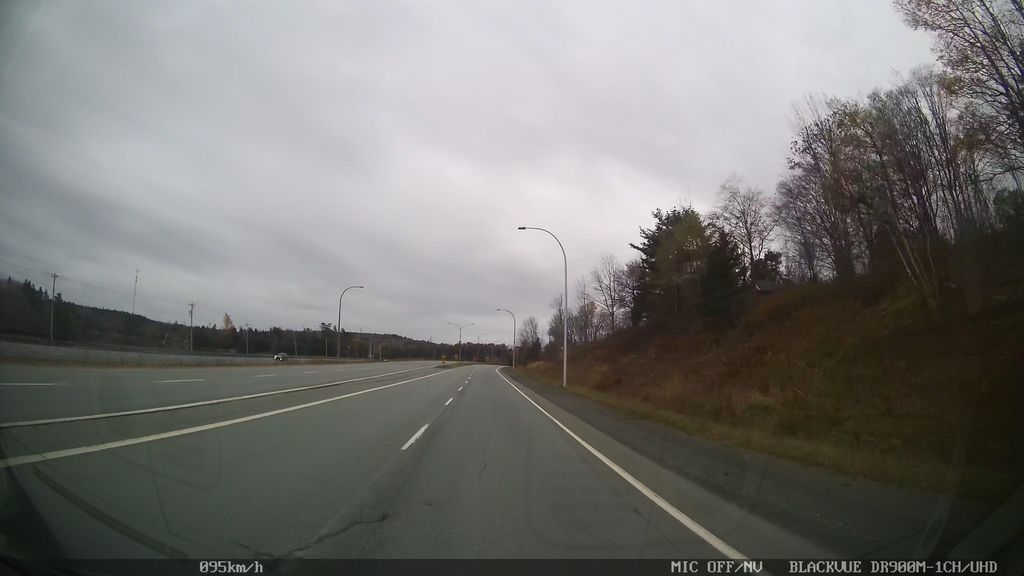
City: halifax